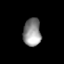
Tissue: lung
Cell type: T cells
Senescence score: 0.14
Nuclear area (px): 486
Mean DAPI intensity: 144.156